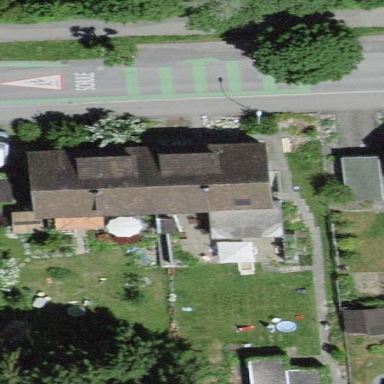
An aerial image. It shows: Terrace building with gabled roof made of roof tiles.